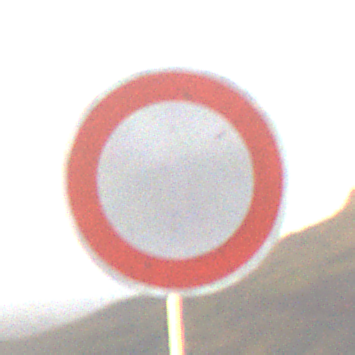
Verkehrszeichen: VerbotFahrzeugeAllerArt
Umgebung: Outdoor, RoadRail
Tageszeit: SunriseSunset
Wetter: PartlyCloudy
Licht: Natural
Jahreszeit: NotSpecified
Kontrast: HighContrast